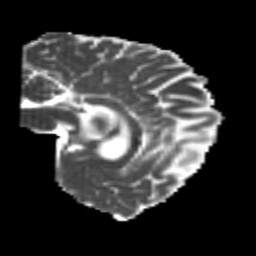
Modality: MD
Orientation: sagittal
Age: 24
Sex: female
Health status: healthy
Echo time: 0.074 s